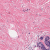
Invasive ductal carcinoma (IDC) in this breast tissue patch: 0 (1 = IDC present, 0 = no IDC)